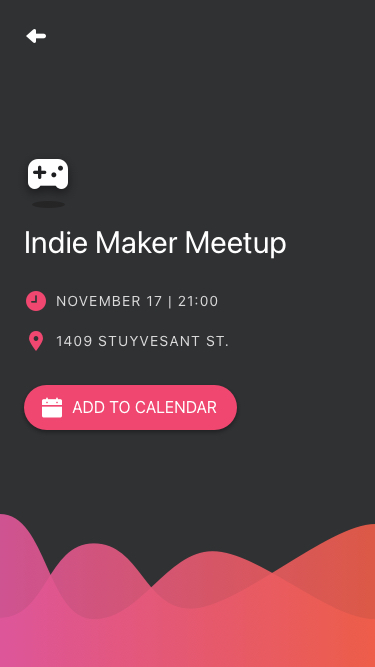
Text in this UI design:
1409 STUYVESANT ST.
NOVEMBER 17 | 21:00
Indie Maker Meetup